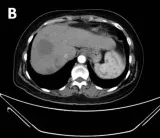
Initial imaging examination. Persistent poor enhancement showed in arterial phase.
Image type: radiology (ct)